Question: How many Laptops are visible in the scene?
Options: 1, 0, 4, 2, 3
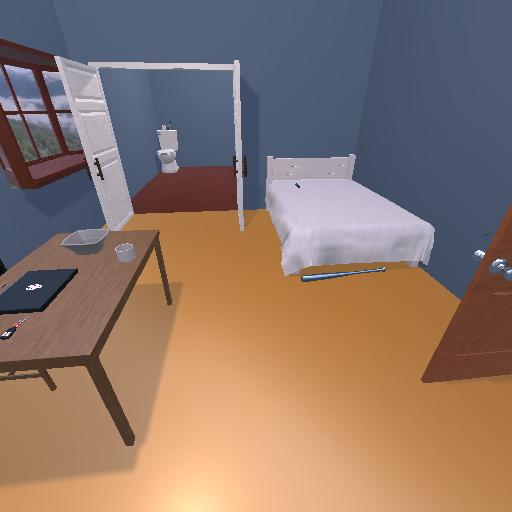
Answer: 1